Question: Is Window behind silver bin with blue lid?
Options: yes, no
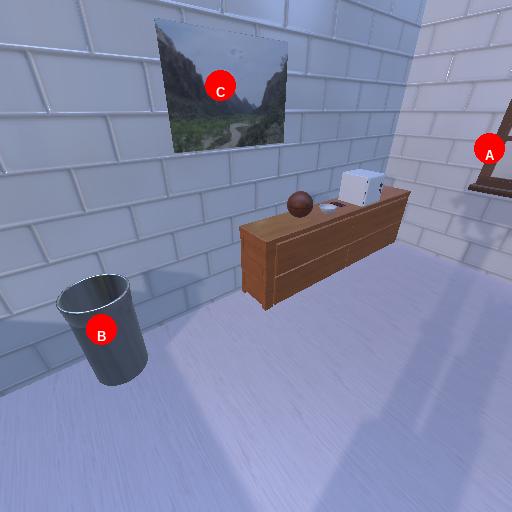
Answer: yes